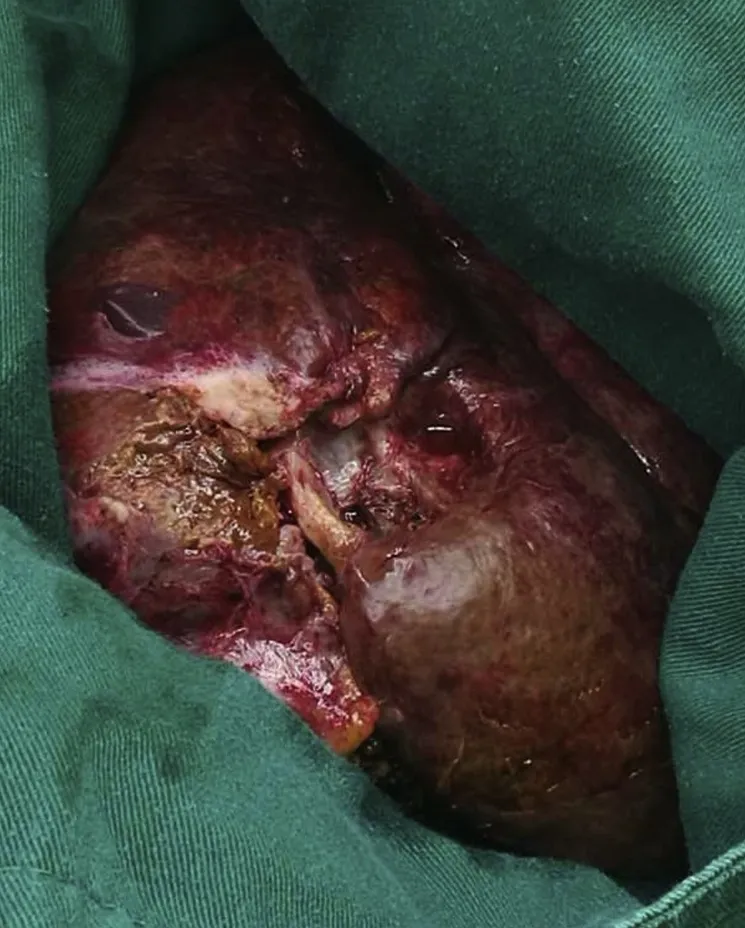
The resected sample.
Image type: medical_photograph (other_medical_photograph)